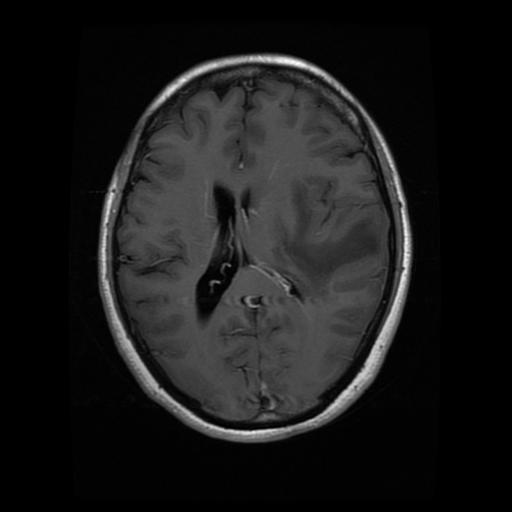
Label: glioma